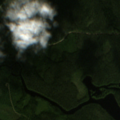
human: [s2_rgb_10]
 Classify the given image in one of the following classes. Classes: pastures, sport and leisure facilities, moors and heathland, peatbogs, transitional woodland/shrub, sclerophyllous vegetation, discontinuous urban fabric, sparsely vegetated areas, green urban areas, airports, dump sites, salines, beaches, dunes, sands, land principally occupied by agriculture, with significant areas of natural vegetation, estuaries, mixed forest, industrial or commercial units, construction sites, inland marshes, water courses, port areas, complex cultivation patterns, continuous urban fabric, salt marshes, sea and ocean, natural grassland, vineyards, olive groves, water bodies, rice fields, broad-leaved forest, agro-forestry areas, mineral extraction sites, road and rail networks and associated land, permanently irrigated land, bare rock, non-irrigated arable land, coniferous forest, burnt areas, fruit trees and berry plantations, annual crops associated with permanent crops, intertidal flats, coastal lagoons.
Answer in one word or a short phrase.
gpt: coniferous forest, transitional woodland/shrub